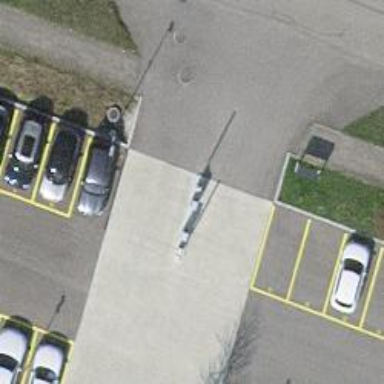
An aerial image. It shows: Lift gate barrier.